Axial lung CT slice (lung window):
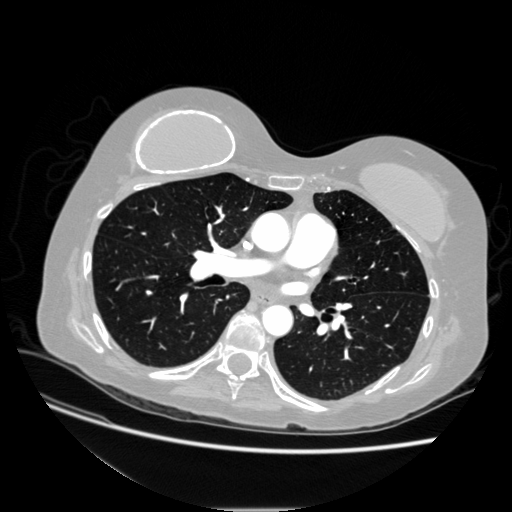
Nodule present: no